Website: bh-photo
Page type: newsletter-management
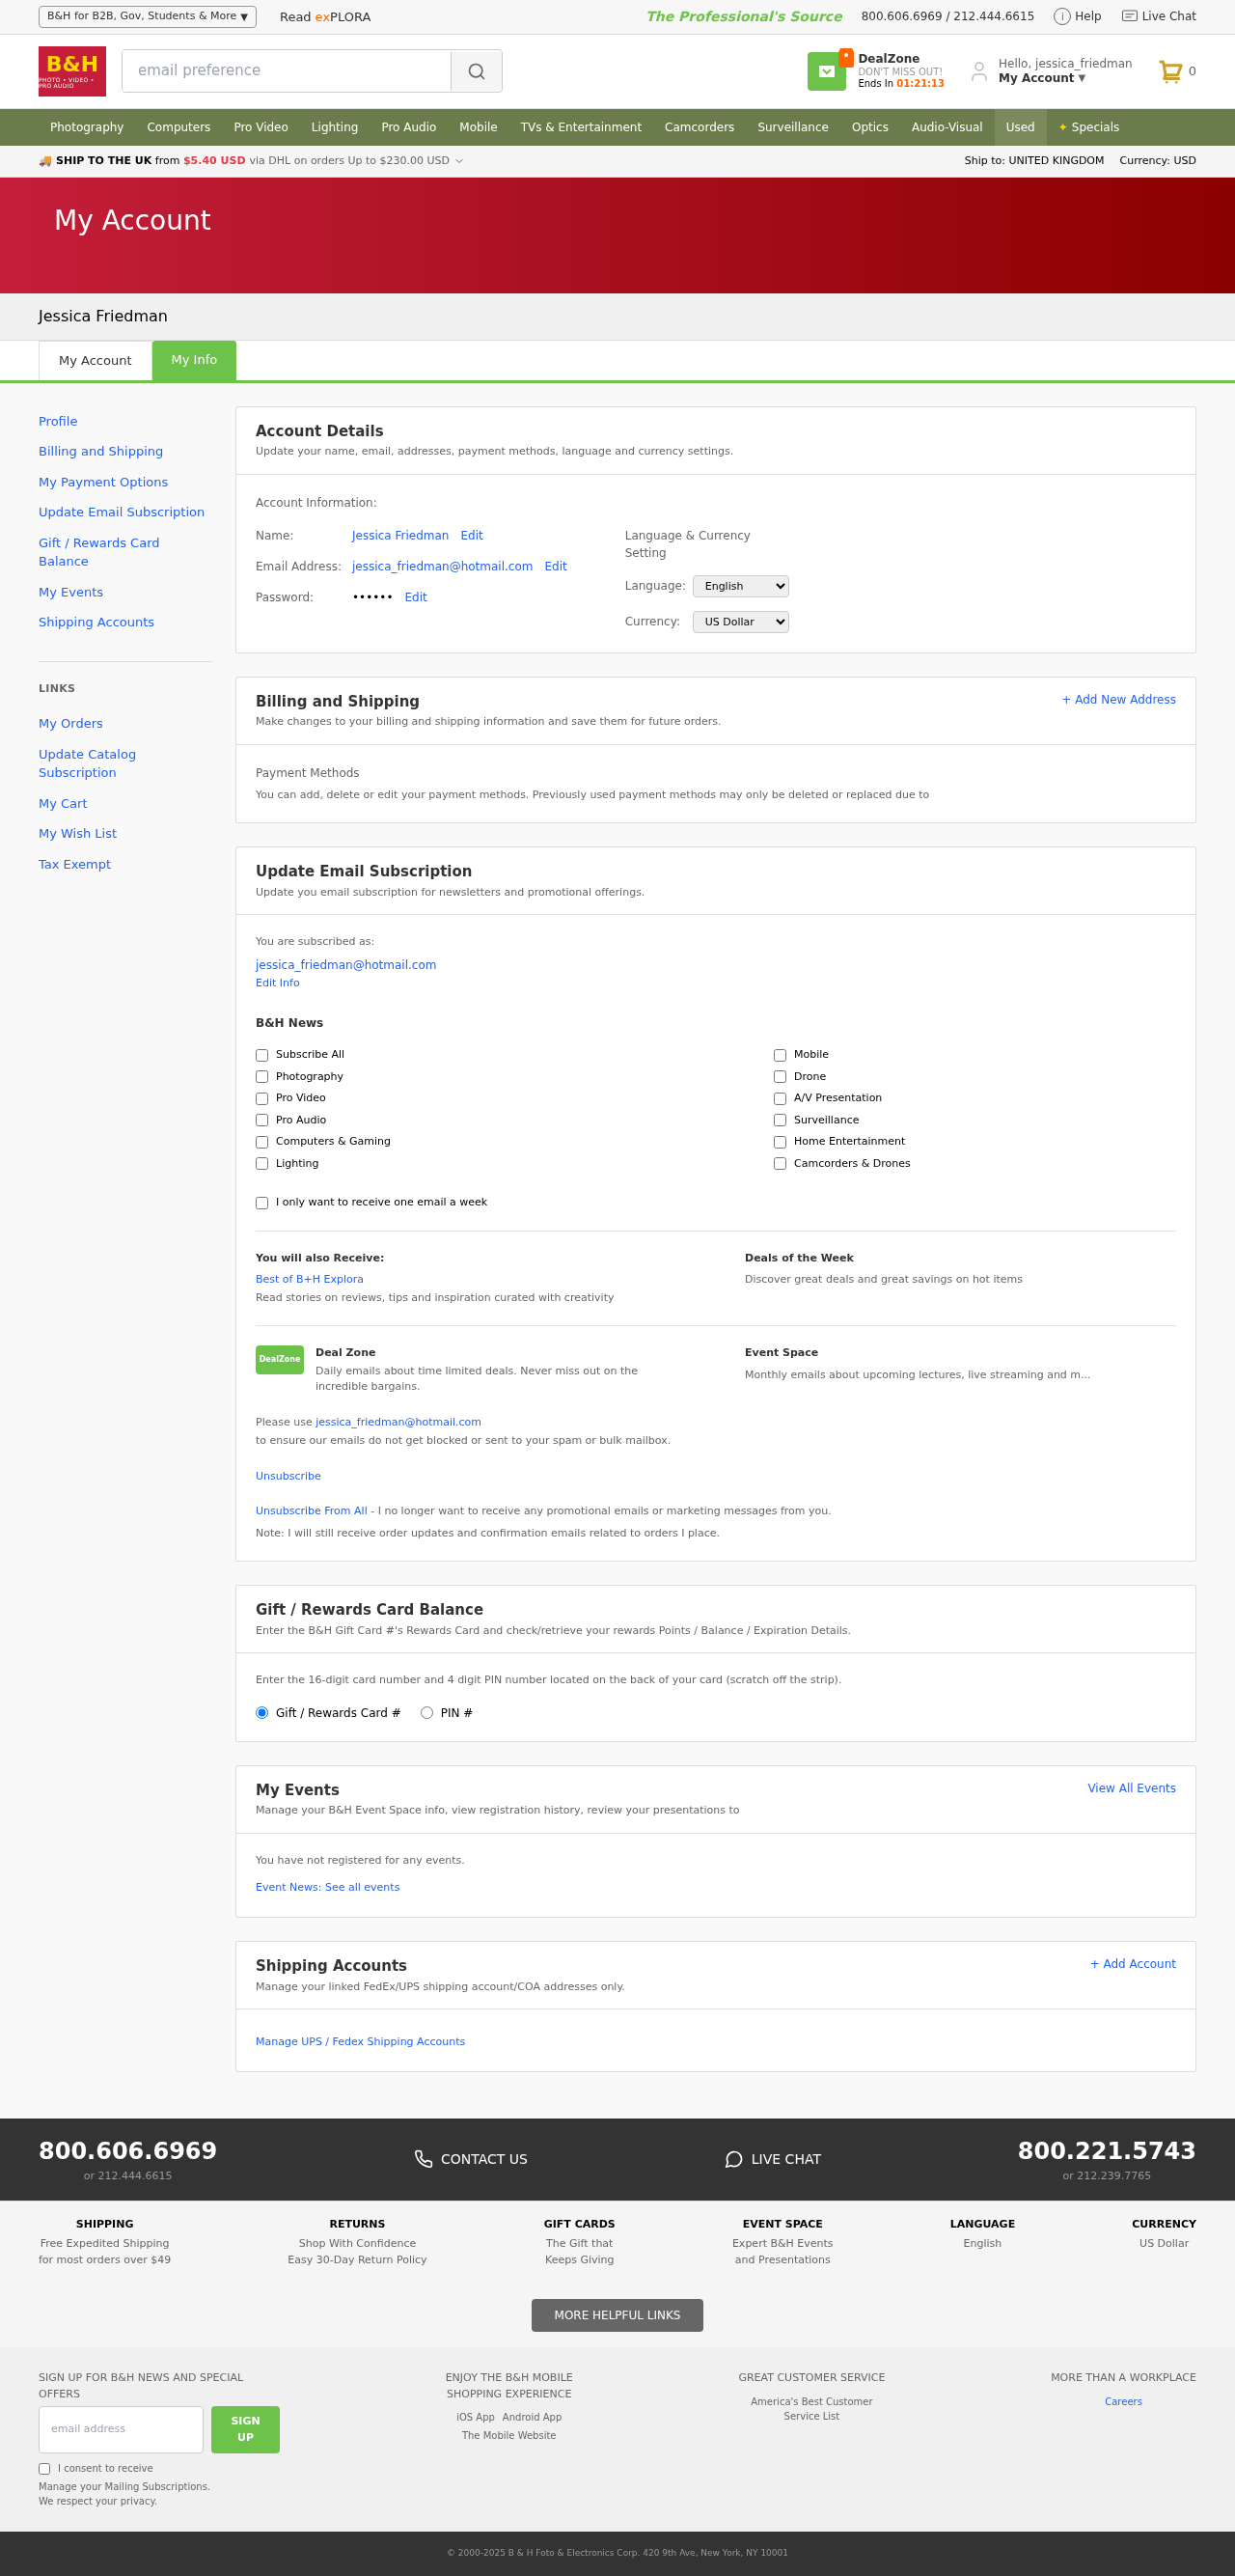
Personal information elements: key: PII_EMAIL
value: jessica_friedman@hotmail.com
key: PII_FULLNAME
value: Jessica Friedman
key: PII_LOGIN_USERNAME
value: jessica_friedman
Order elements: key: ORDER_NUM_ITEMS
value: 0
Search elements: key: HEADER_SEARCH
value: email preference